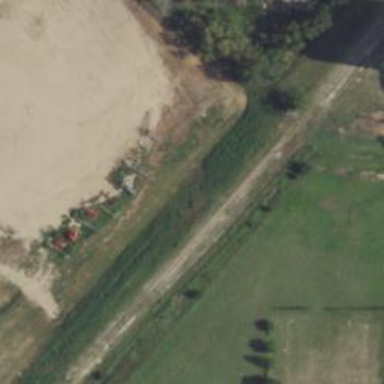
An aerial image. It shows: Railway spur service.